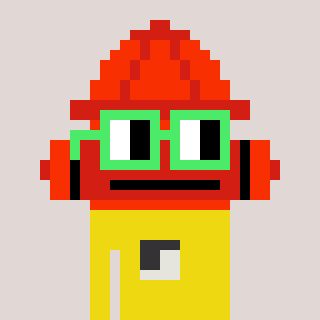
a pixel art character with square light green glasses, a fire hydrant-shaped head and a yellow-colored body on a warm background